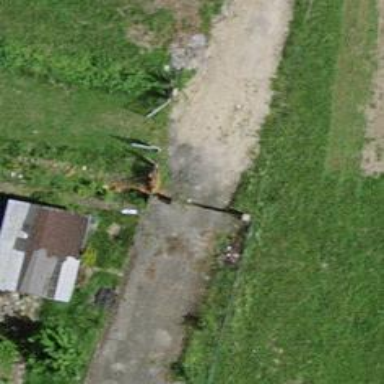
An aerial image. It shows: Gate.